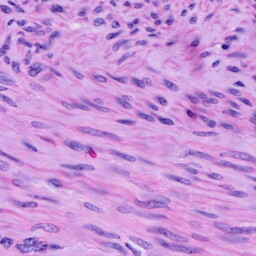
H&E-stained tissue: Cervix